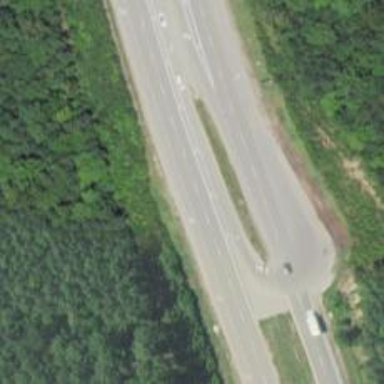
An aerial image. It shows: Expressway with asphalt surface classified as trunk highway.